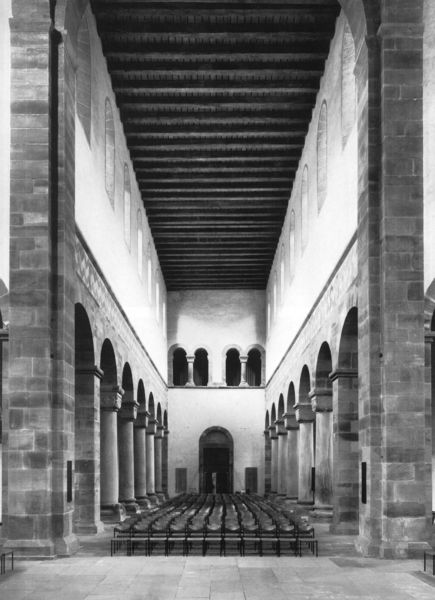
Titel: Kloster Alpirsbach im Schwarzwald
Standort: Alpirsbach (EU - D - BW - Schwarzwald)
Schlagwörter: fenster, licht, stuhl, stühle, szene, säule, säulen, architektur, stein, kirche, decke, gotik, sitz, sitze, perspektive, bank, saal, rundbogen, hoch, halle, foto, wände, gewölbe, religion, beton, altar, bänke, kathedrale, kirchenschiff, gotisch, jesus, rundbögen, romanik, rechteckig, foyer, nüchtern, aqueduct, aqueduckt